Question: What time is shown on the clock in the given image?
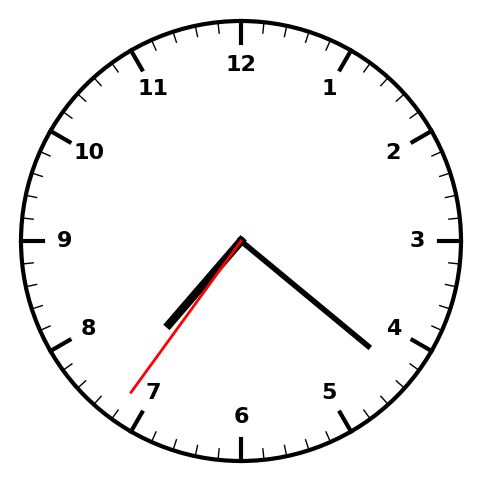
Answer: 07:21:36